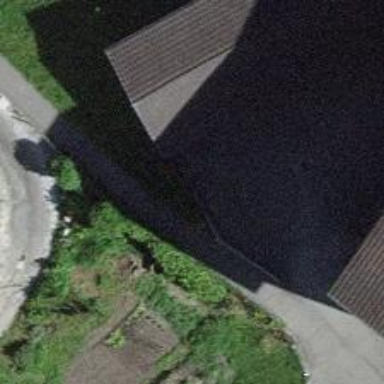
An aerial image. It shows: Retaining wall.